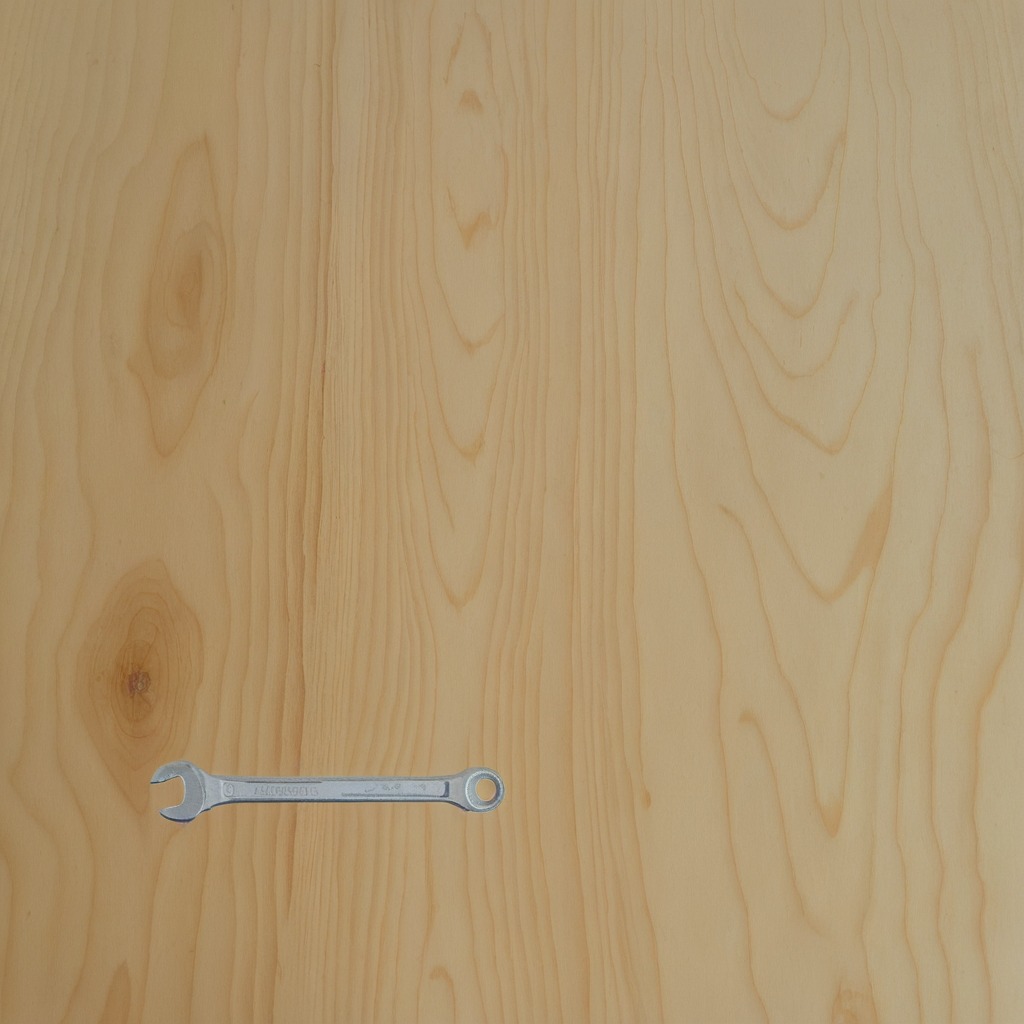
A wrench is lying on the plywood surface in a paint workshop lit by afternoon window light.